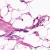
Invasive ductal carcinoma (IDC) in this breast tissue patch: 0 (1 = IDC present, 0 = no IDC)